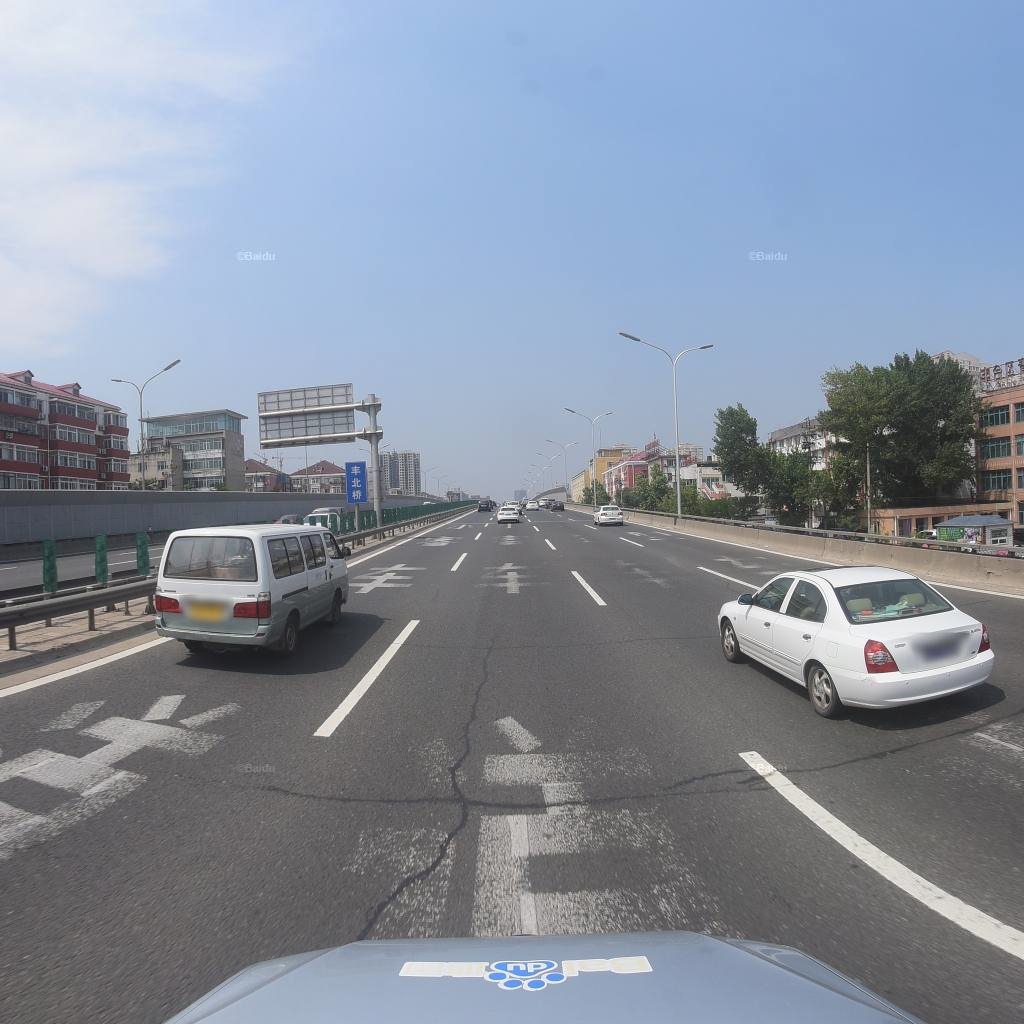
Region: Fengtai
Road damage annotations: transverse patch, longitudinal patch, transverse patch